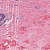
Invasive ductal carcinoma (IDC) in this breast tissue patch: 0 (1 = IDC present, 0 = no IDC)